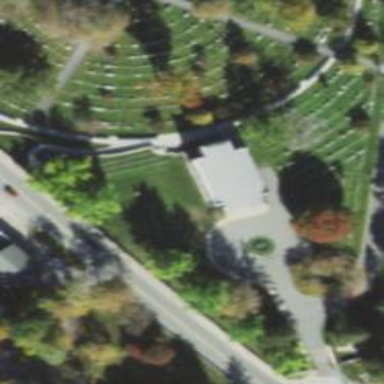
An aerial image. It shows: Tomb in historic cemetery.